Question: I have an R dataframe called 'wSubset'. I give the 'dput' of this at the bottom of the question. I can generate a candlestick plot with the below line of code without problems:
'''
if(!require("ggplot2")) { install.packages("ggplot2"); require("ggplot2") }
g <- ggplot(data=wSubset, aes(x=1:nrow(wSubset), lower=wSubset$candleLower, middle=wSubset$candleMiddle,
upper=wSubset$candleUpper, ymin=wSubset$low, ymax=wSubset$high)) +
geom_boxplot(stat='identity', aes(group=datetime, fill=fill))
'''

Now, within 'wSubset$cluster' I also store class information ranging from 1 to 5. I want to super-impose a 'geom_ribbon' on top of the above 'g' to colour-label different regions.
'''
# the dataframe to be used by the geom_ribbon for colour-labelling
df_bg2 <- data.frame(x = c(0, rep(which(as.logical(diff(wSubset$cluster))), each=2), length(wSubset$cluster)),
ymin = min(scale(wSubset$low), na.rm = TRUE),
ymax = 1.1*max(scale(wSubset$high), na.rm = TRUE),
fill = factor(rep(wSubset$cluster[c(which(as.logical(diff(wSubset$cluster))),
length(wSubset$cluster) )], each=2)),
grp = factor(rep(seq(sum(as.logical(diff(wSubset$cluster)), na.rm=TRUE)+1), each=2))
)
# new plot which has candlesticks and the geom_ribbon colour-labelling
g2 <- ggplot(data=wSubset, aes(x=1:nrow(wSubset), lower=wSubset$candleLower, middle=wSubset$candleMiddle,
upper=wSubset$candleUpper, ymin=wSubset$low, ymax=wSubset$high)) +
geom_boxplot(stat='identity', aes(group=datetime, fill=fill)) +
geom_ribbon(data = df_bg2, aes(x = x, ymin=ymin, ymax=ymax, fill=fill, group=grp), alpha=.2) +
xlab("Date-Time") +
ylab("Levels") +
labs(title = "States in Temporal Display")
'''
Here 'df_bg2' is used for filling the geom ribbons and works ok when I use 'geom_line', however I get the below error when I try to mix 'geom_boxplot' with 'geom_ribbon'.
> Error: Aesthetics must either be length one, or the same length as the
dataProblems:wSubset$candleLower, wSubset$candleMiddle,
wSubset$candleUpper
Any idea where I am going wrong? This question is linked to <URL> on how to use 'geom_ribbon'.
'''
> dput(wSubset)
structure(list(date = structure(c(16342, 16342, 16342, 16342,
16342, 16342, 16343, 16343, 16343, 16343, 16343, 16343, 16344,
16344, 16344, 16344, 16344, 16344, 16345, 16345, 16345, 16345,
16345, 16345, 16346, 16346, 16346, 16346, 16346, 16346), class = "Date"),
datetime = structure(c(<PHONE>, <PHONE>, <PHONE>,
<PHONE>, <PHONE>, <PHONE>, <PHONE>, <PHONE>,
<PHONE>, <PHONE>, <PHONE>, <PHONE>, <PHONE>,
<PHONE>, <PHONE>, <PHONE>, <PHONE>, <PHONE>,
<PHONE>, <PHONE>, <PHONE>, <PHONE>, <PHONE>,
<PHONE>, <PHONE>, <PHONE>, <PHONE>, <PHONE>,
<PHONE>, <PHONE>), class = c("POSIXct", "POSIXt"), tzone = ""),
open = c(1.62383, 1.62398, 1.62182, 1.62289, 1.62408, 1.62449,
1.6242, 1.62363, 1.62573, 1.62001, 1.62161, 1.62084, 1.62149,
1.61949, 1.61978, 1.62036, 1.62253, 1.61767, 1.61825, 1.61978,
1.62157, 1.61697, 1.61439, 1.6143, 1.61496, 1.61294, 1.61403,
1.60669, 1.59768, 1.59739), high = c(1.62517, 1.62426, 1.62618,
1.62559, 1.62745, 1.62522, 1.6245, 1.62678, 1.62873, 1.62253,
1.62297, 1.62175, 1.62194, 1.62018, 1.6214, 1.62261, 1.62521,
1.61873, 1.61999, 1.625, 1.62248, 1.61756, 1.615, 1.61624,
1.61591, 1.61405, 1.61403, 1.60844, 1.598, 1.5978), low = c(1.62258,
1.62166, 1.62143, 1.62162, 1.6233, 1.62375, 1.62247, 1.62361,
1.61936, 1.61664, 1.62026, 1.61998, 1.61886, 1.61792, 1.61618,
1.61798, 1.61739, 1.61724, 1.61817, 1.61962, 1.61561, 1.61283,
1.61126, 1.61358, 1.6128, 1.61248, 1.60665, 1.59769, 1.59518,
1.59594), close = c(1.62401, 1.62184, 1.6229, 1.62412, 1.62448,
1.62422, 1.62365, 1.62575, 1.62002, 1.6216, 1.62085, 1.62149,
1.61948, 1.61979, 1.62036, 1.62256, 1.61769, 1.61826, 1.61978,
1.62153, 1.61698, 1.61435, 1.61429, 1.61496, 1.61294, 1.61405,
1.60669, 1.59769, 1.5974, 1.59672), candleLower = c(1.62383,
1.62184, 1.62182, 1.62289, 1.62408, 1.62422, 1.62365, 1.62363,
1.62002, 1.62001, 1.62085, 1.62084, 1.61948, 1.61949, 1.61978,
1.62036, 1.61769, 1.61767, 1.61825, 1.61978, 1.61698, 1.61435,
1.61429, 1.6143, 1.61294, 1.61294, 1.60669, 1.59769, 1.5974,
1.59672), candleMiddle = c(NA, NA, NA, NA, NA, NA, NA, NA,
NA, NA, NA, NA, NA, NA, NA, NA, NA, NA, NA, NA, NA, NA, NA,
NA, NA, NA, NA, NA, NA, NA), candleUpper = c(1.62401, 1.62398,
1.6229, 1.62412, 1.62448, 1.62449, 1.6242, 1.62575, 1.62573,
1.6216, 1.62161, 1.62149, 1.62149, 1.61979, 1.62036, 1.62256,
1.62253, 1.61826, 1.61978, 1.62153, 1.62157, 1.61697, 1.61439,
1.61496, 1.61496, 1.61405, 1.61403, 1.60669, 1.59768, 1.59739
), fill = c("white", "red", "white", "white", "white", "red",
"red", "white", "red", "white", "red", "white", "red", "white",
"white", "white", "red", "white", "white", "white", "red",
"red", "red", "white", "red", "white", "red", "red", "red",
"red"), cluster = c(5, 4, 2, 2, 2, 5, 5, 2, 4, 2, 5, 5, 4,
5, 4, 2, 4, 1, 1, 2, 4, 4, 4, 5, 4, 5, 3, 3, 5, 5)), .Names = c("date",
"datetime", "open", "high", "low", "close", "candleLower", "candleMiddle",
"candleUpper", "fill", "cluster"), row.names = c(NA, 30L), class = "data.frame")
'''
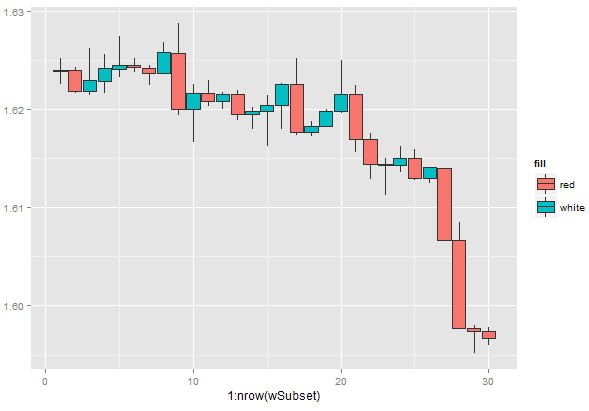
Answer: You want to do something like this:
'''
wSubset <- within(wSubset, x<-1:nrow(wSubset))
g2 <- ggplot() +
geom_boxplot(stat='identity', data=wSubset, aes(x=x, lower=candleLower, middle=candleMiddle, upper=candleUpper,
group=datetime, fill=fill, ymin=low, ymax=high)) +
geom_ribbon(data = df_bg2, aes(x = x, ymin=ymin, ymax=ymax, fill=fill, group=grp), alpha=.2) +
xlab("Date-Time") +
ylab("Levels") +
labs(title = "States in Temporal Display")
'''
Namely, separate out the global aesthetics to the 'geom_boxplot' layer. Although, after looking at the plot, it would appear you need to adjust your values in 'df_bg2'.